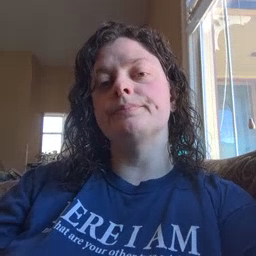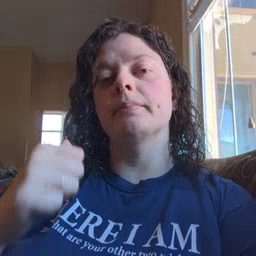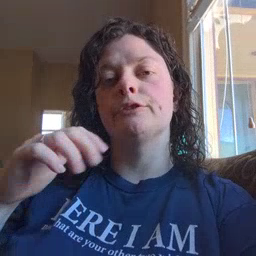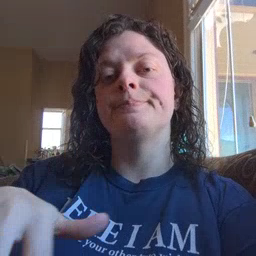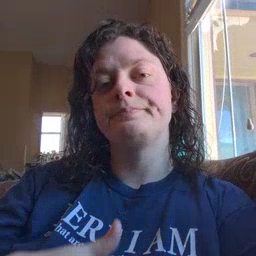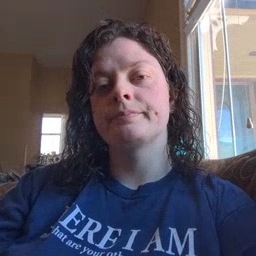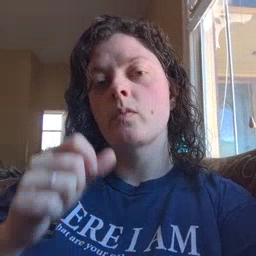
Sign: backyard